Question: I am trying to figure out the code to generate a table that shows average retail price, average wholesale price, and the average market share. I am being asked to use 'df' and 'groupby'
]
The image shows the gas stations I am looking at and lists the name, ID, Address, Latitude, Longitude, date, Price, Wholesale, Tax, mkshare, and brand.

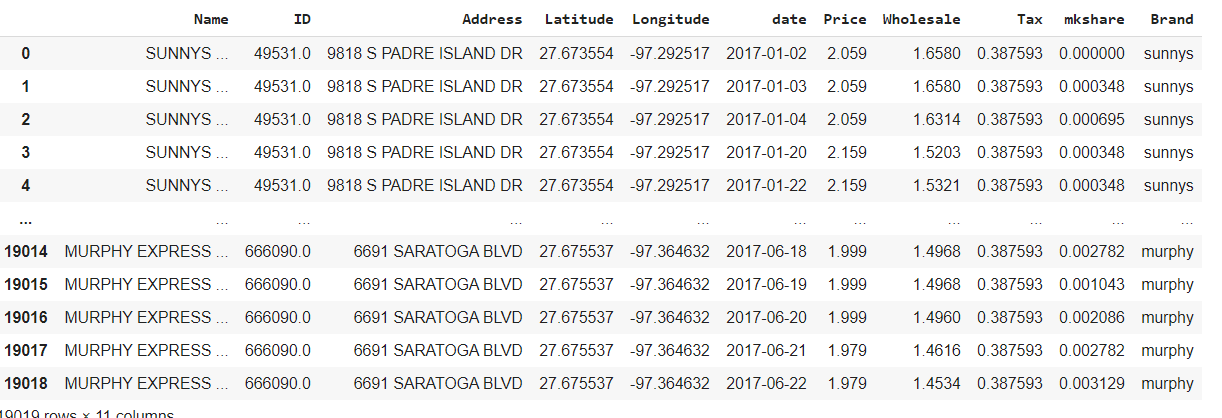
Answer: IIUC this is what you want:
'''
df.groupby("Name")[["Price", "Wholesale", "mkshare"]].mean()
'''
Basically, you have to group by the gas stations names, select the necessary columns and get the mean of them.
It's always good to take a look at the documentation:
- <URL>